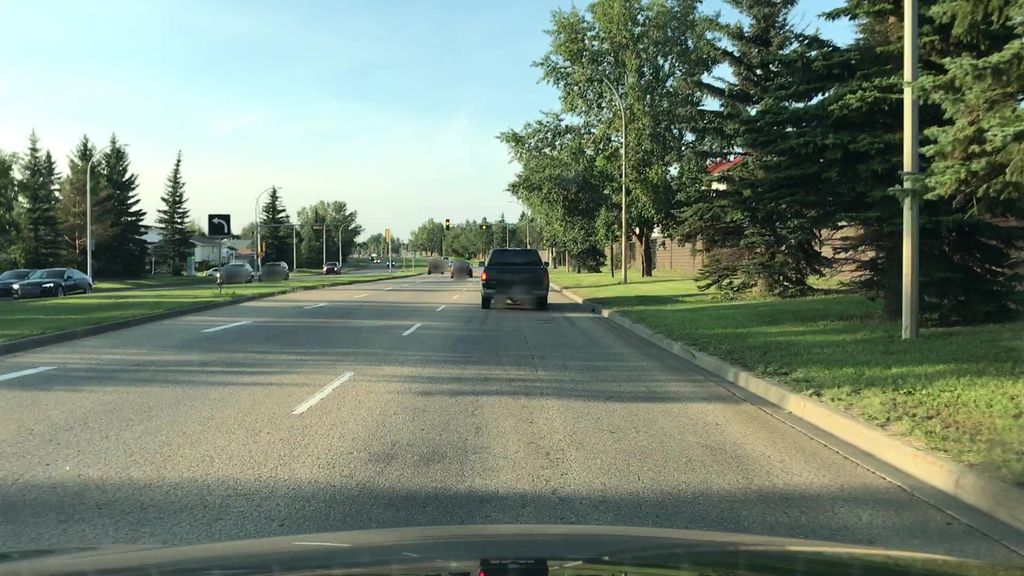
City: edmonton